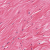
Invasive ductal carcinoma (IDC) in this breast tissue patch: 0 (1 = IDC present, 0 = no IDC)